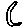
Label: moon